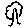
Label: tree